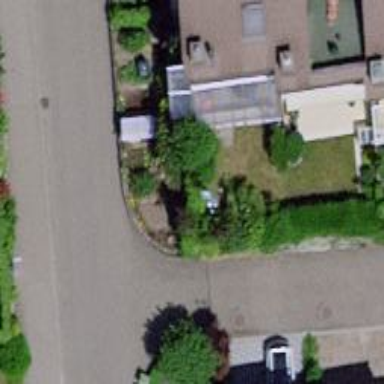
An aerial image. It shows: Hedge acting as barrier.